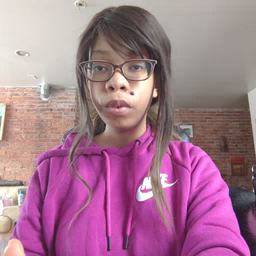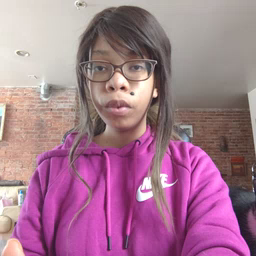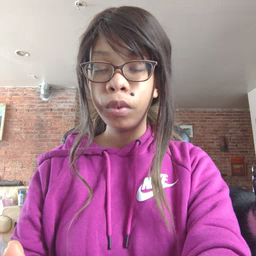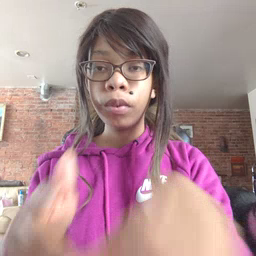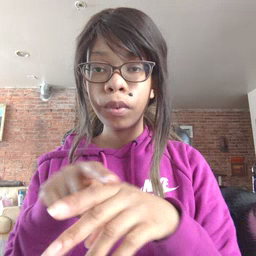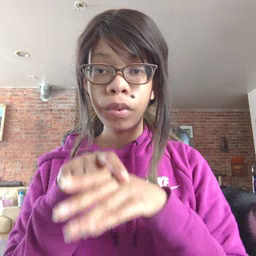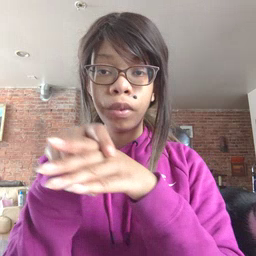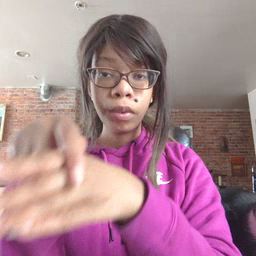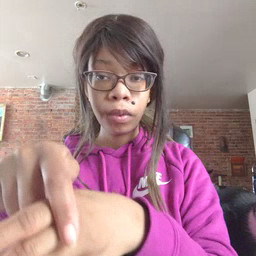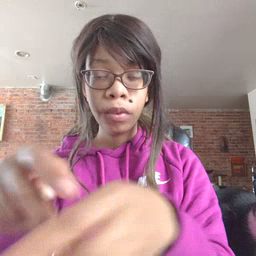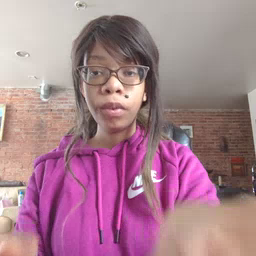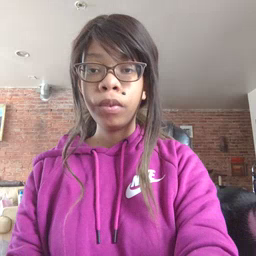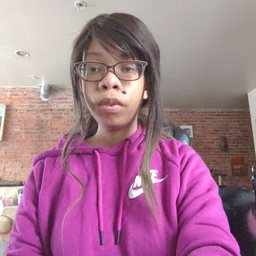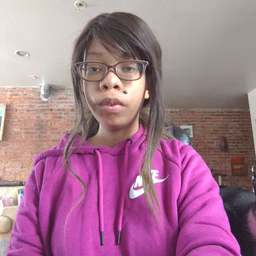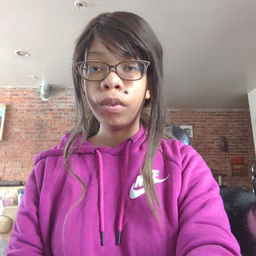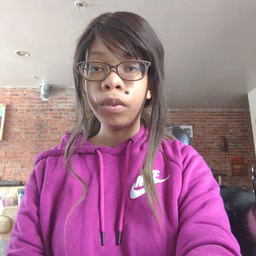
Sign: ride